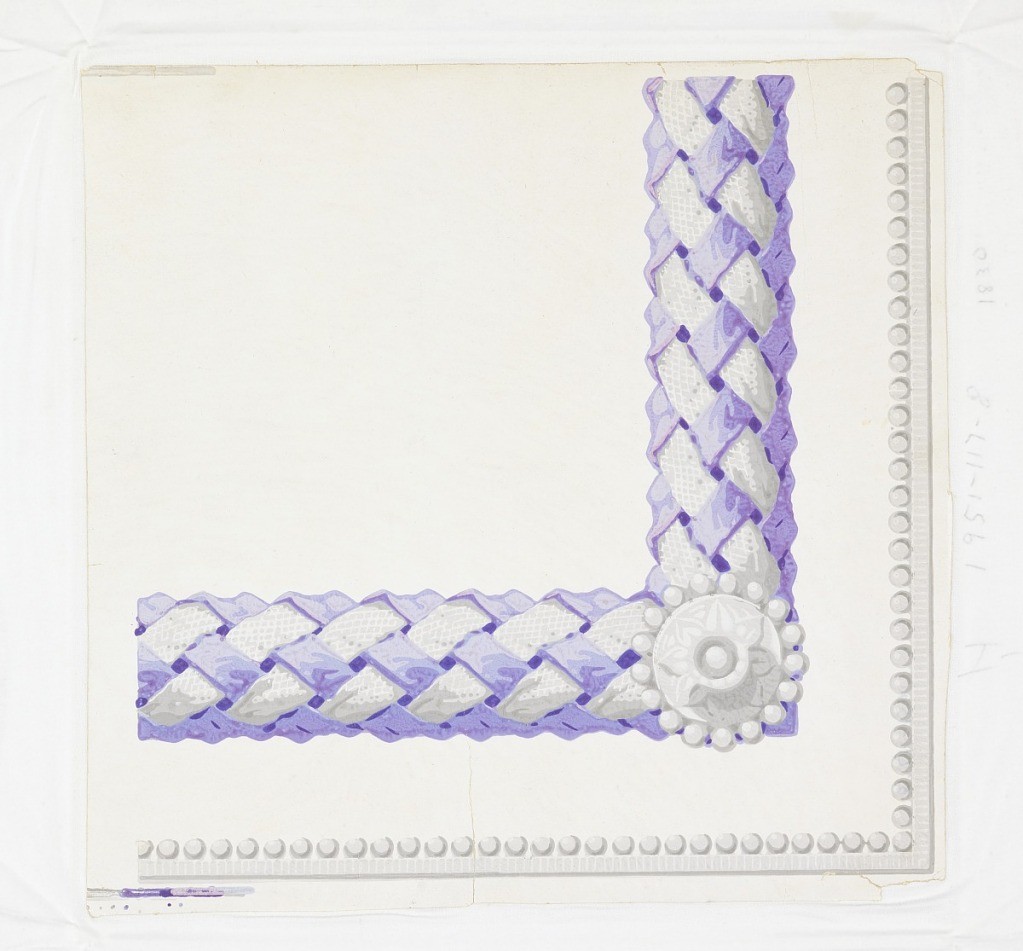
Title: Border corner
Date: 1830–45
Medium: Block-printed
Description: Corner for border used to frame panel or dado. Band of plaited purple ribbon and white straw with white rosette at the corner. Also outer bead molding.